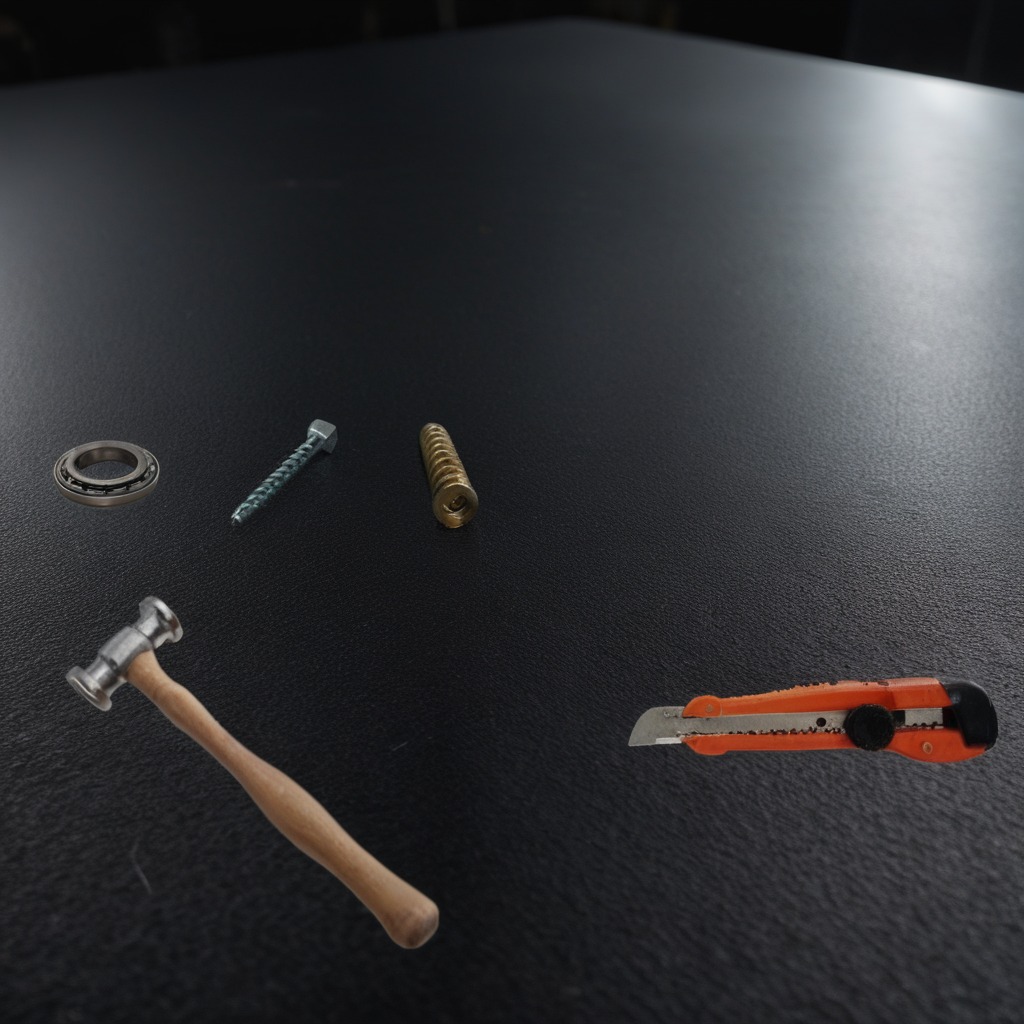
A ball bearing, a hammer, a coiled metal spring, a hammer, and a metal machine screw are lying on the granite tabletop.